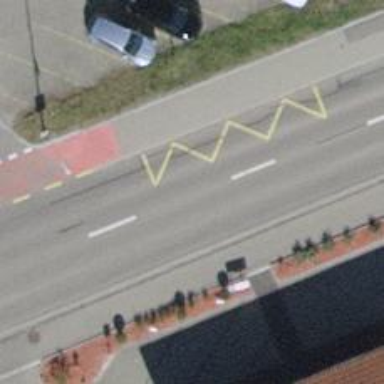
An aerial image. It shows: Public transport stop position.